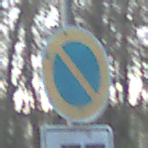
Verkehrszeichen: EingeschraenktesHalteverbot
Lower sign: HinweisDurchSinnbild16
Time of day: SunriseSunset
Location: Outdoor (Nature)
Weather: Clear
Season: Winter
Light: Natural